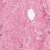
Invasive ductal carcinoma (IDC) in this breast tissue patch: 0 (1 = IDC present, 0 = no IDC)